Question:
Based on the diagram above; I would like Frame1 to show Frame2 using New(Jbutton) and Frame3 show using Show(JButton). Frame3 has this default "Hello World"(JtextField) and I would like to make this empty using the Yes(JButton) from Frame2.
The problem is that I don't know the code for Frame2 and how to empty the textfield from frame3.
Here is my code so far:
Frame1.java
'''
public class Frame1 extends JFrame implements ActionListener{
JButton b1 = new JButton("New");
JButton b2 = new JButton("Show");
Frame2 f2 = new Frame2();
Frame3 f3 = new Frame3();
public Frame1(){
setLayout(new FlowLayout());
setVisible(true);
setDefaultCloseOperation(JFrame.EXIT_ON_CLOSE);
setSize(300,300);
add(b1);
add(b2);
b1.addActionListener(this);
b2.addActionListener(this);
}
public static void main(String args[]){
new Frame1();
}
public void actionPerformed(ActionEvent e) {
if(e.getSource()==b1){
f2.setVisible(true);
}
else{
f3.setVisible(true);
}
}
}
'''
Frame2.java
'''
public class Frame2 extends JFrame implements ActionListener{
JButton b1 = new JButton("Yes");
JButton b2 = new JButton("No");
public Frame2(){
setLayout(new FlowLayout());
setVisible(false);
setDefaultCloseOperation(JFrame.EXIT_ON_CLOSE);
setSize(300,100);
add(b1);
add(b2);
}
public void actionPerformed(ActionEvent e) {
if(e.getSource()==b1){
}else{
}
}
}
'''
Frame3.java
'''
public class Frame3 extends JFrame{
JTextField t1 = new JTextField("Hello WOrld");
public Frame3(){
setLayout(new FlowLayout());
setVisible(false);
setDefaultCloseOperation(JFrame.EXIT_ON_CLOSE);
setSize(200,200);
add(t1);
}
}
'''
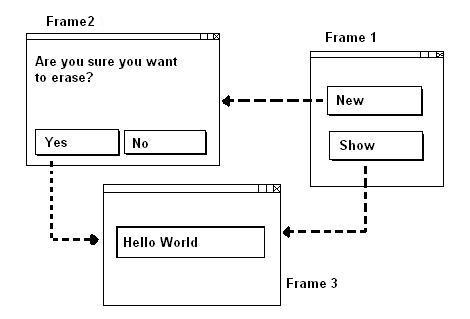
Answer: You could just just pass a reference to the frame3 in your frame2 constructor, and then when you click on the 'Yes' button, clear the 'JTextField' of your frame3.
Well when you declare your frames, you could create your frame3 before and pass it to the frame2 constructor:
'''
Frame3 f3 = new Frame3();
Frame2 f2 = new Frame2(f3);
'''
and in your frame2
'''
Frame refToFrame3;
...
public Frame2(Frame f){
...
refToFrame3 = f;
...
...
public void actionPerformed(ActionEvent e) {
if(e.getSource()==b1){
refToFrame3.clearText()
...
'''
and then in your frame3 you create a 'clearText' method that will clear the text in your JTextField.